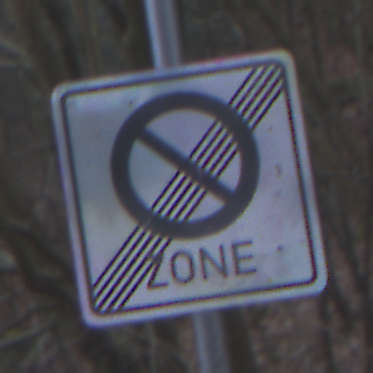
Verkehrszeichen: EndeEingeschraenktesHalteverbotZone
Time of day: MorningAfternoon
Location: Outdoor (Nature)
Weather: Overcast
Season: Winter
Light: Natural